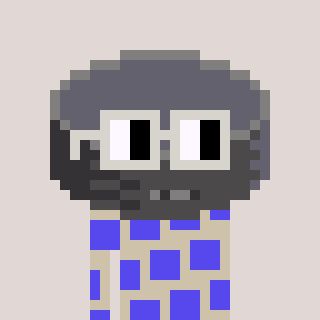
a pixel art character with square light gray glasses, a hockey puck-shaped head and a bege-colored body on a warm background